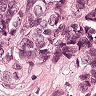
Metastatic tissue present: yes